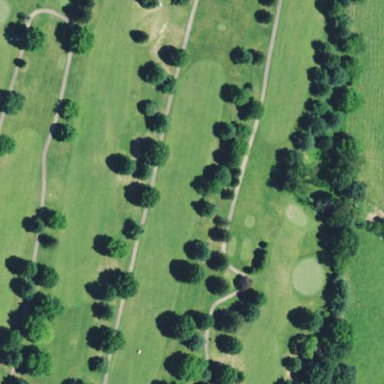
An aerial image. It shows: Golf fairway in the image.